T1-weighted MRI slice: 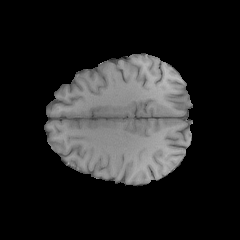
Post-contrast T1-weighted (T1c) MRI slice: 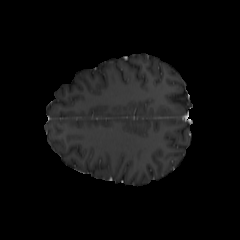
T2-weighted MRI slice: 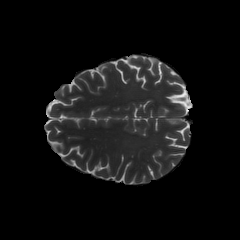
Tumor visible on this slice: no